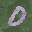
Label: 0